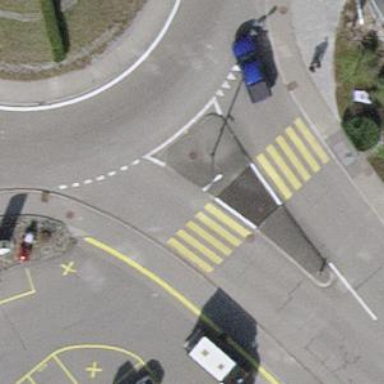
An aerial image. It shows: Traffic calming island.